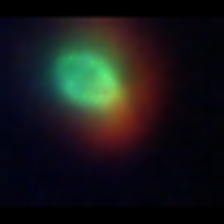
Taxon: NanoPlankton
Group: Other